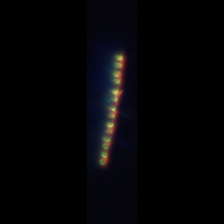
Taxon: Chaetoceros
Group: Diatoms